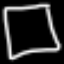
Label: square